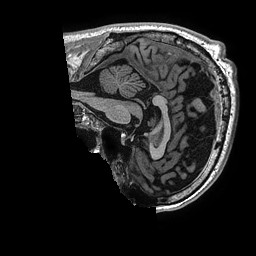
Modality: T1w
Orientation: sagittal
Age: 38
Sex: male
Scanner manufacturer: ge
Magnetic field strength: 3 T
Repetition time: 0.006952 s
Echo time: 0.00292 s